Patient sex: F
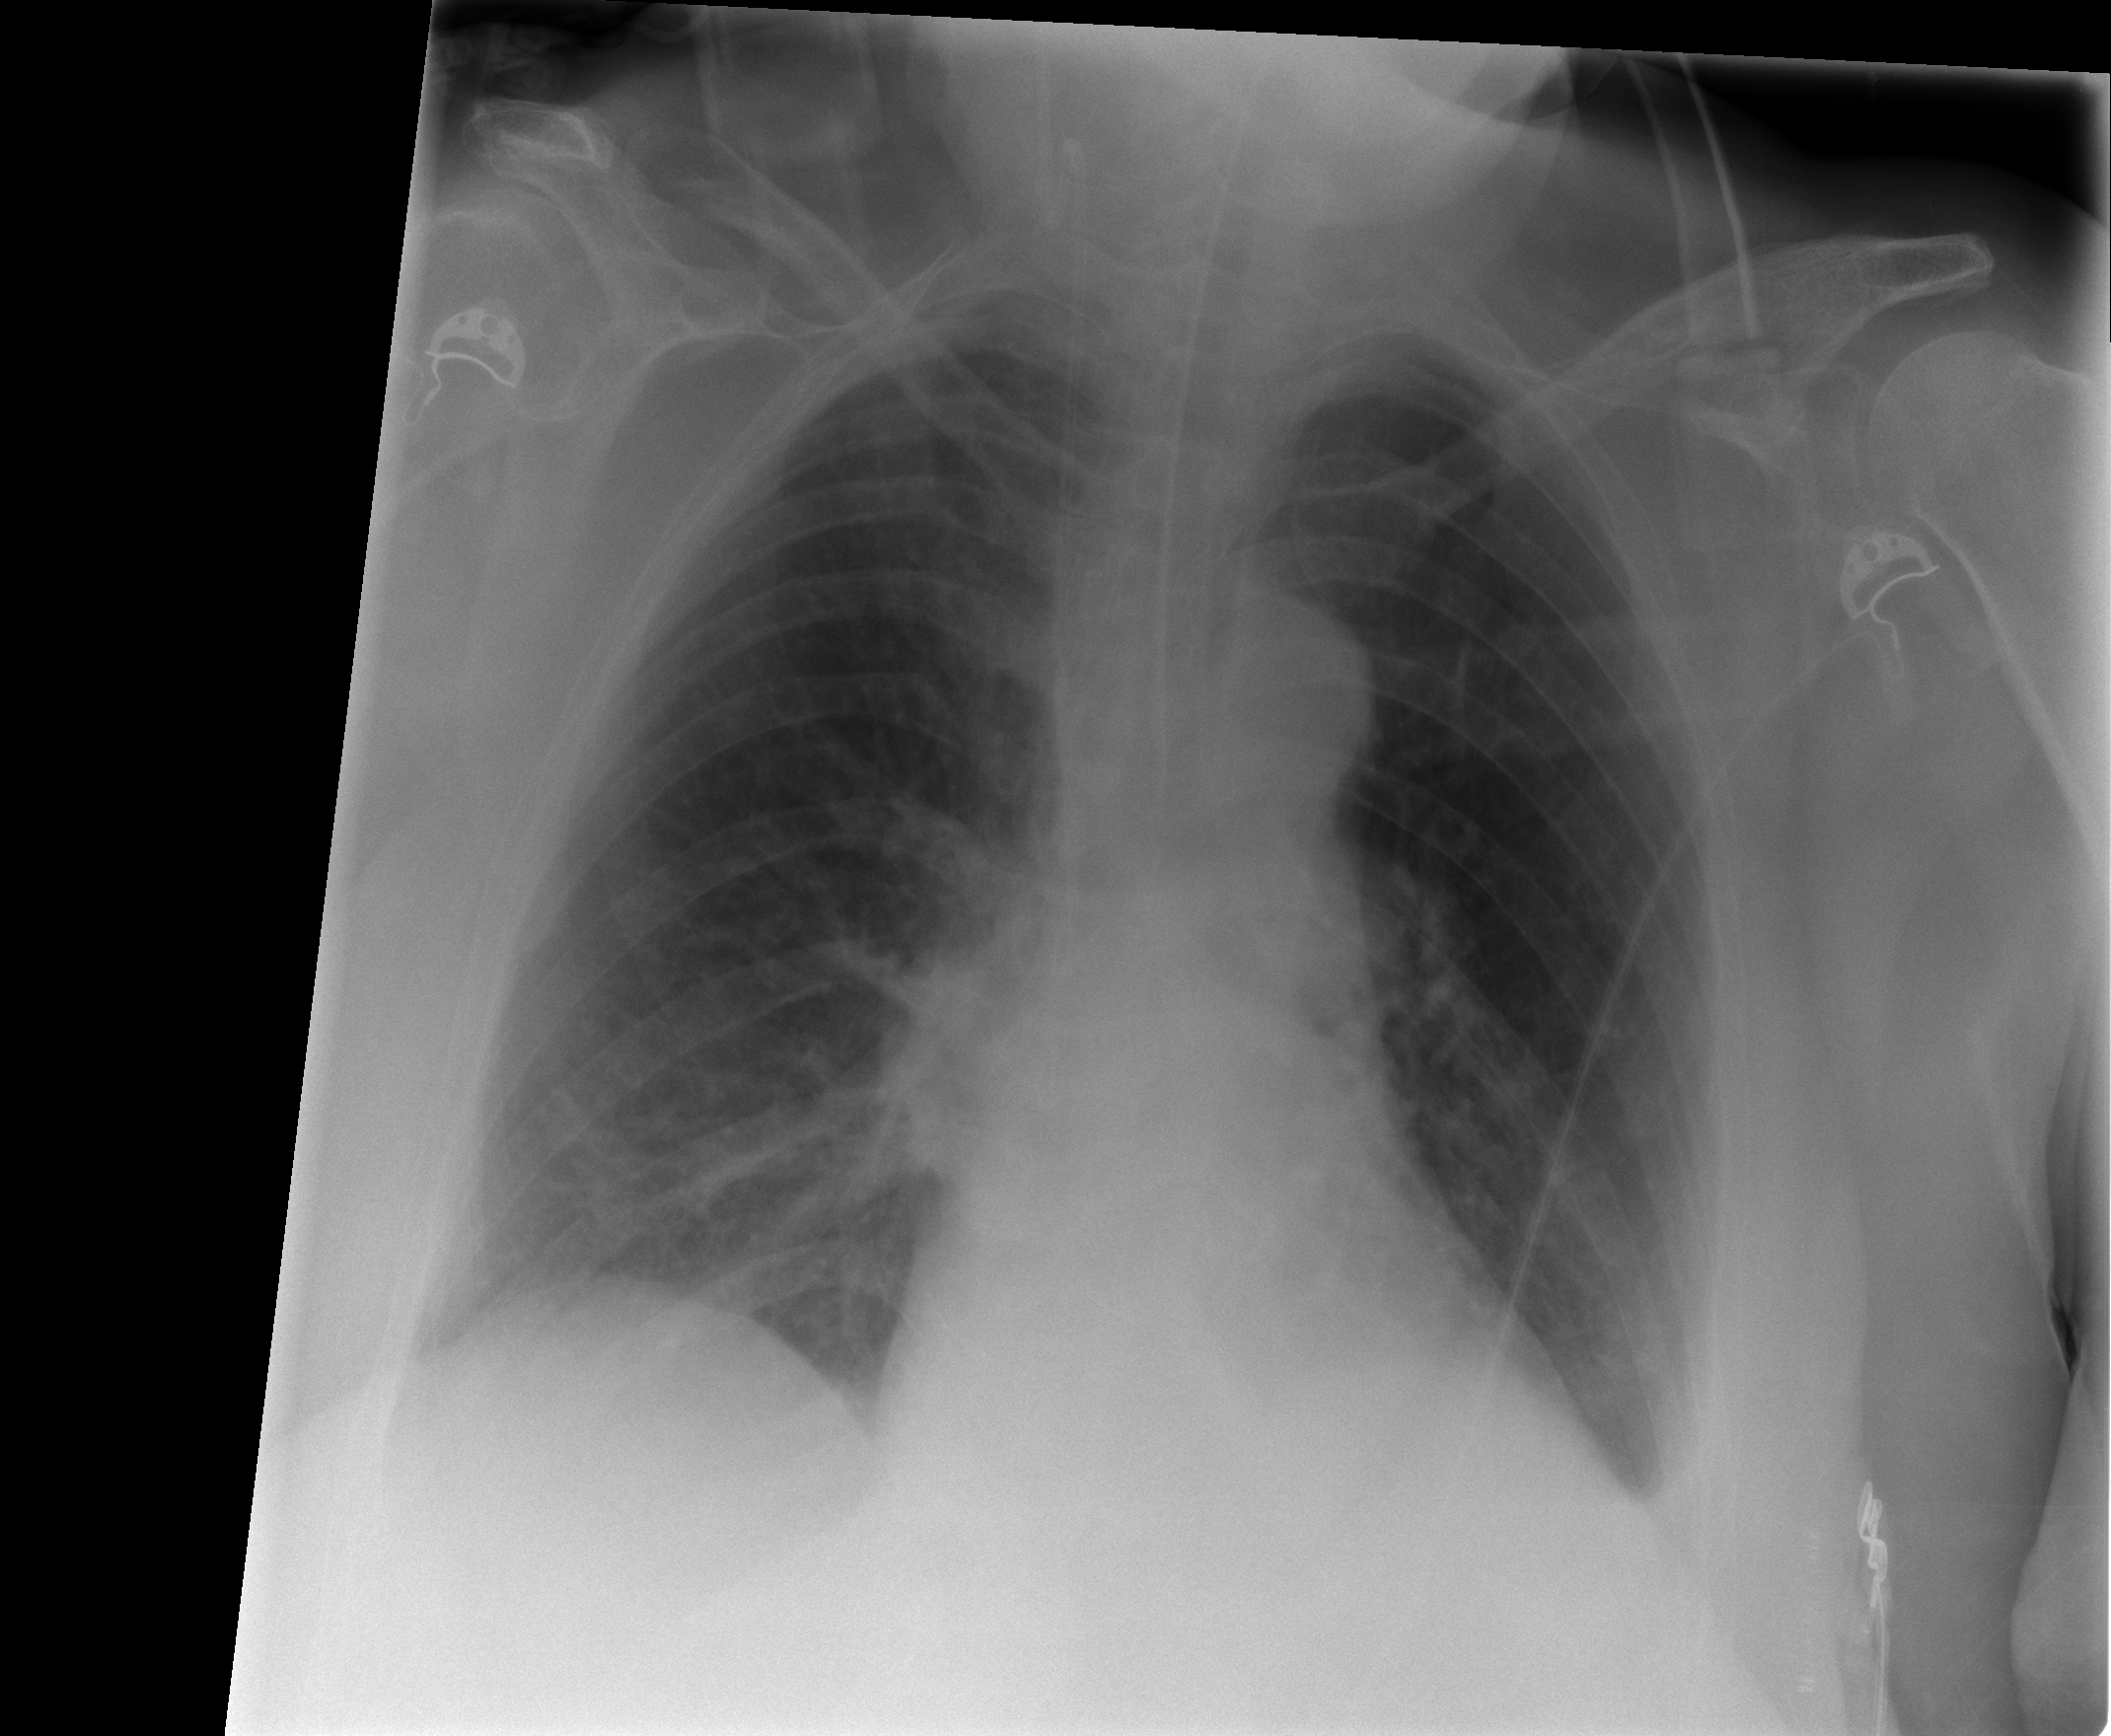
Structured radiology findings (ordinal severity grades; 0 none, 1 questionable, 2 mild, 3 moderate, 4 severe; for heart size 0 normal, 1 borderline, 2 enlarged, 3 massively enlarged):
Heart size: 0
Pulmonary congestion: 0
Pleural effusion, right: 0
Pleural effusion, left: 1
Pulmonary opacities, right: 0
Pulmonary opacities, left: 0
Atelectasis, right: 1
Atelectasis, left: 1